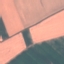
Land use / land cover class: AnnualCrop